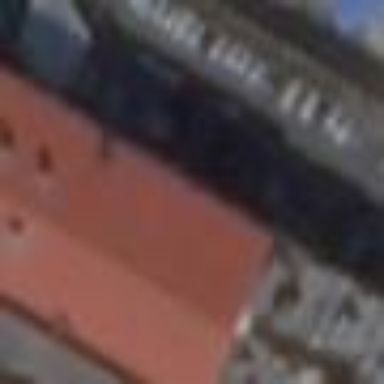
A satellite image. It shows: Restaurant in building.